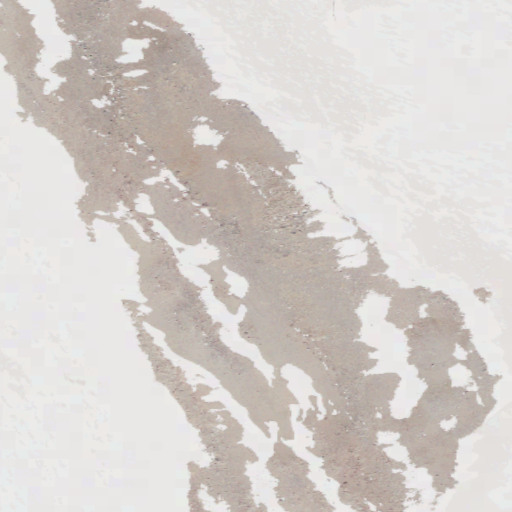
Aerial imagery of ridge(s) in Washington named Little Africa containing snow and barren land